Interaction volume radius: 5 \u00c5
Interaction volume height: 10 \u00c5
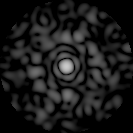
Disorder parameter: 0.8897